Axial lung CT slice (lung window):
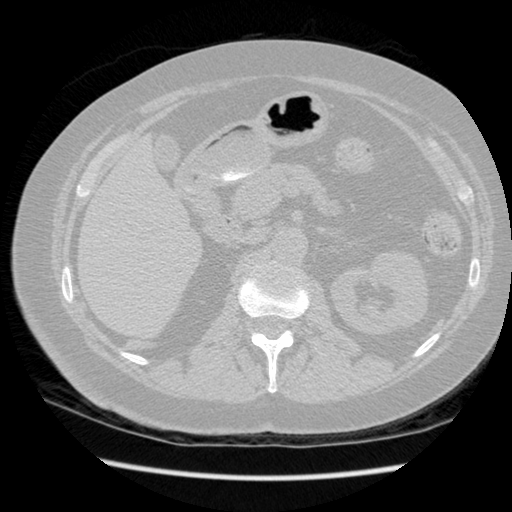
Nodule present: no